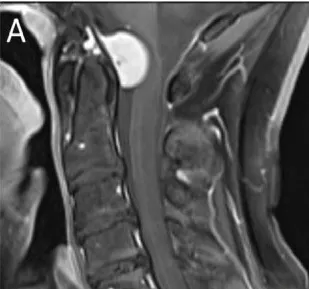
Preoperative sagittal.
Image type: radiology (mri)